Question: In the following example:
'''
class A {}
class B {}
type p<T> = T extends A ? A : B;
type x = p<A>;
type y = p<B>;
'''
Type of 'x' is displayed as A, which is right, but the type of 'y' is still being displayed as A whereas it should have been Y. Why is that?

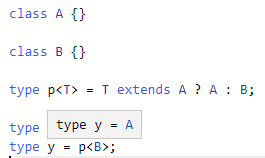
Answer: Your types 'A' and 'B' are equivalent. Therefore TypeScript decides to not distinguish them.
Write
'''
class A { a = '' }
class B { b = '' }
class C extends A { c = '' }
'''
such that the types are really different and not compatible, then you will see that for
'''
type x = p<A>;
type y = p<B>;
type z = p<C>;
'''
we have 'x: A', 'y: B' and 'z: A'.
Notice that, if 'B' contains the same members as 'A' ('a' instead of 'b'), it will again behave exactly like 'A'.
---
Update:
The phenomenon is called structural typing.
While your original empty classes 'A' and 'B' can be assigned to each other (which implies that 'B extends A' is true), at runtime they are distinguishable - but that is not covered by the type system (deliberately).
I have found a nice blog post with an extensive description about conditional types and more here: <URL>